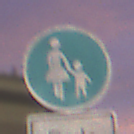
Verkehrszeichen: Gehweg
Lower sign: HinweisDurchVerbaleAngabe2
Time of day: SunriseSunset
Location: Outdoor (Urban)
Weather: PartlyCloudy
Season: NotSpecified
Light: Artificial